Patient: sex F, age 86
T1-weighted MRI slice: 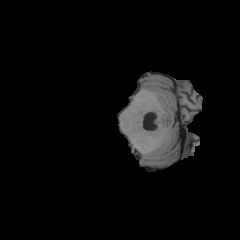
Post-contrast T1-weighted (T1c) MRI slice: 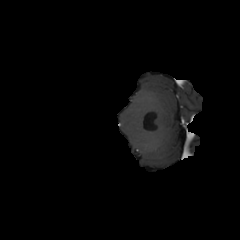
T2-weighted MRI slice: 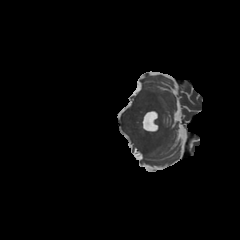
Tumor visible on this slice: no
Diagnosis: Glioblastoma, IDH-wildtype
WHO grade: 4